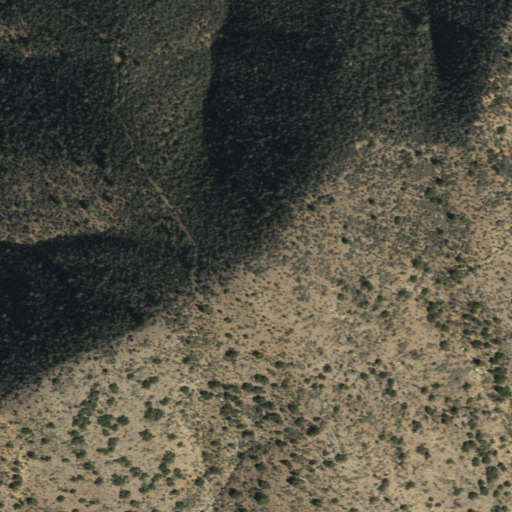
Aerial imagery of mountain in Arizona named Quartz Mountain containing evergreen forest and shrub